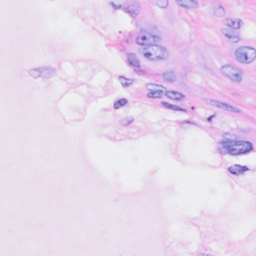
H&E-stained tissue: Breast